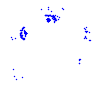
Particle: electron